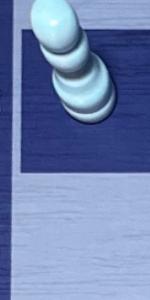
Label: Empty